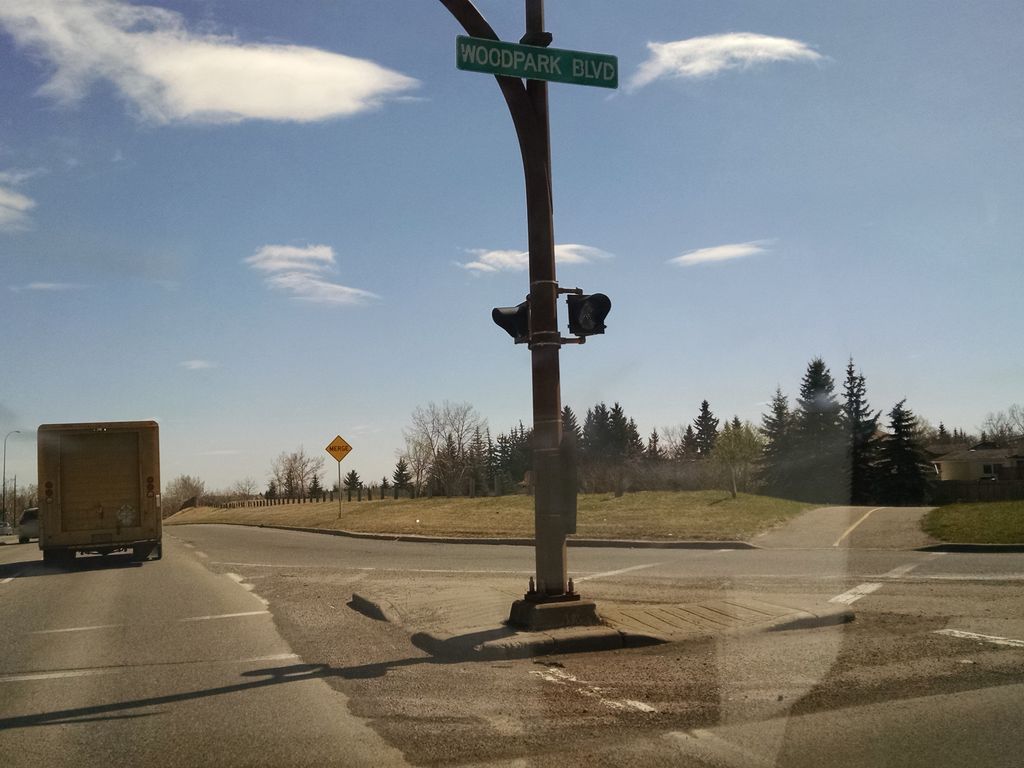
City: calgary